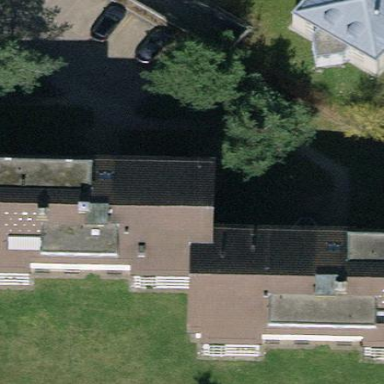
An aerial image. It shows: Gabled roof apartment building with tile roofing.